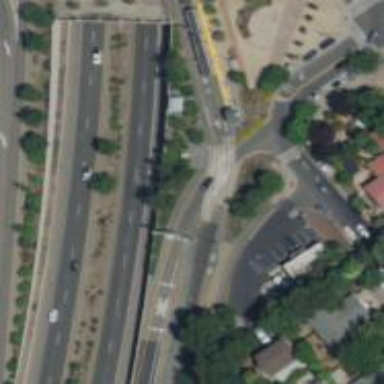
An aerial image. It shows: Light rail spur service with contact lines electrified.